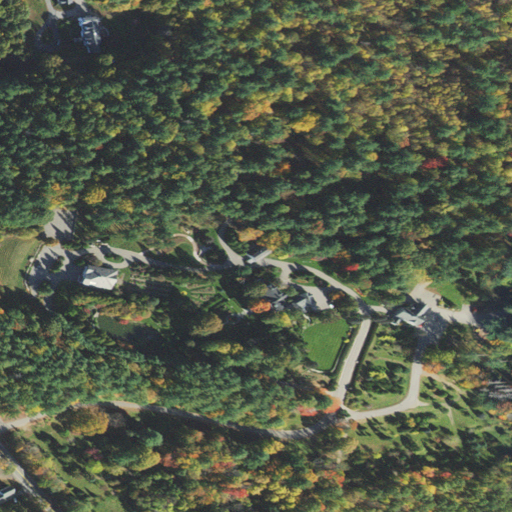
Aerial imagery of mountain in New Hampshire named Great Hill containing evergreen forest, mixed forest, low intensity development, deciduous forest, open development, and medium intensity development